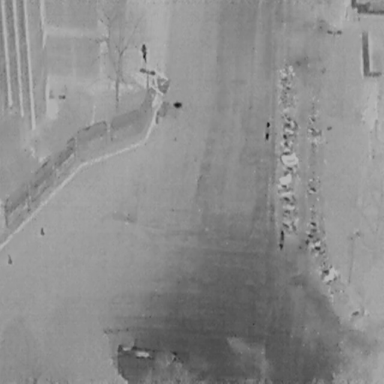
There are three People in the infrared image.